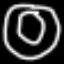
Label: donut